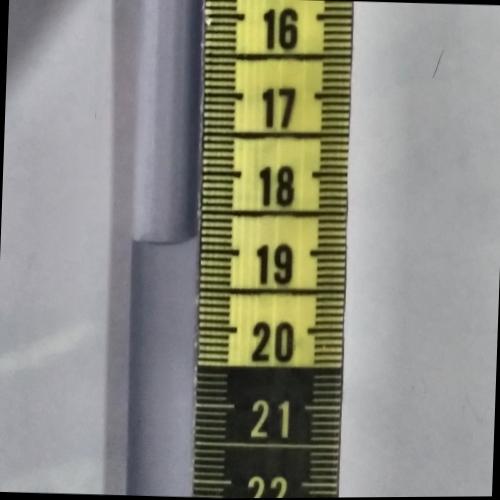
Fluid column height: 18.9 cm